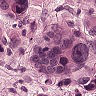
Metastatic tissue present: yes